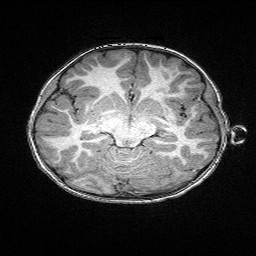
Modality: T1w
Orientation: coronal